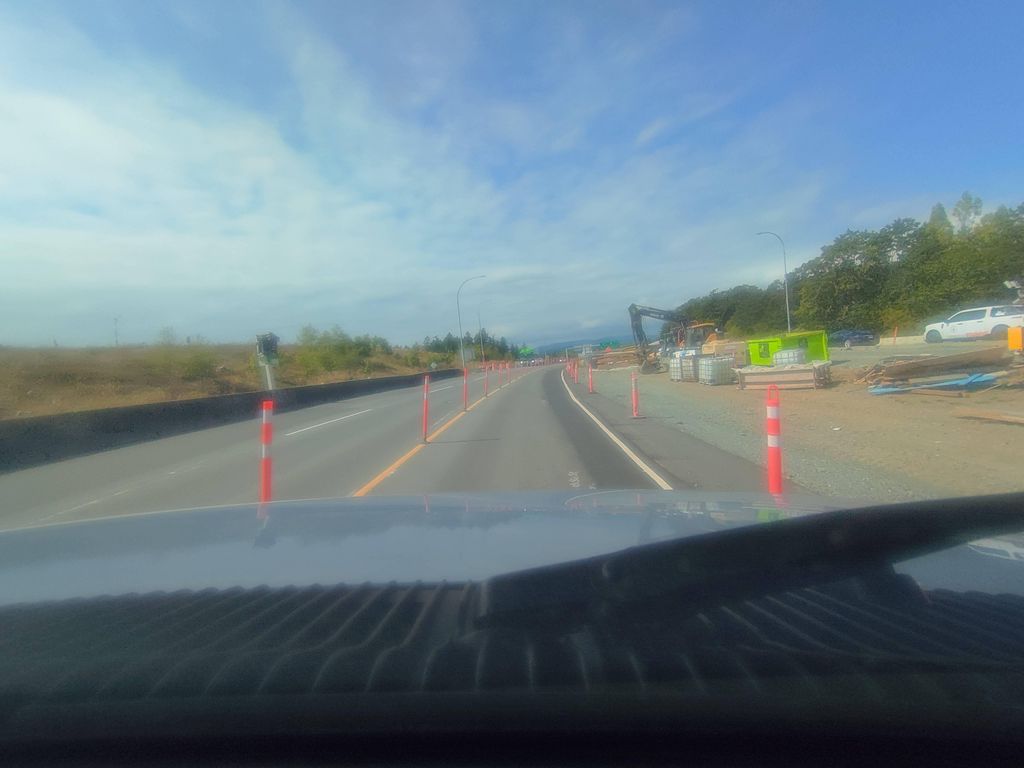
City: victoria